Field crop: maize
Growth stage: 2
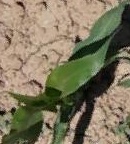
Species: maize